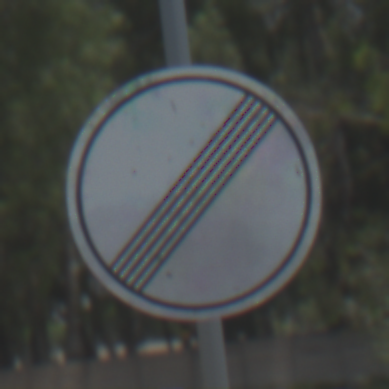
Verkehrszeichen: EndeSaemtlicherBegrenzungen
Umgebung: Outdoor, Nature
Tageszeit: Midday
Wetter: Clear
Licht: Natural
Jahreszeit: NotSpecified
Kontrast: HighContrast